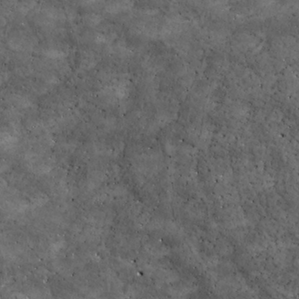
Label: non_frost